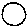
Label: moon